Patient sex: M
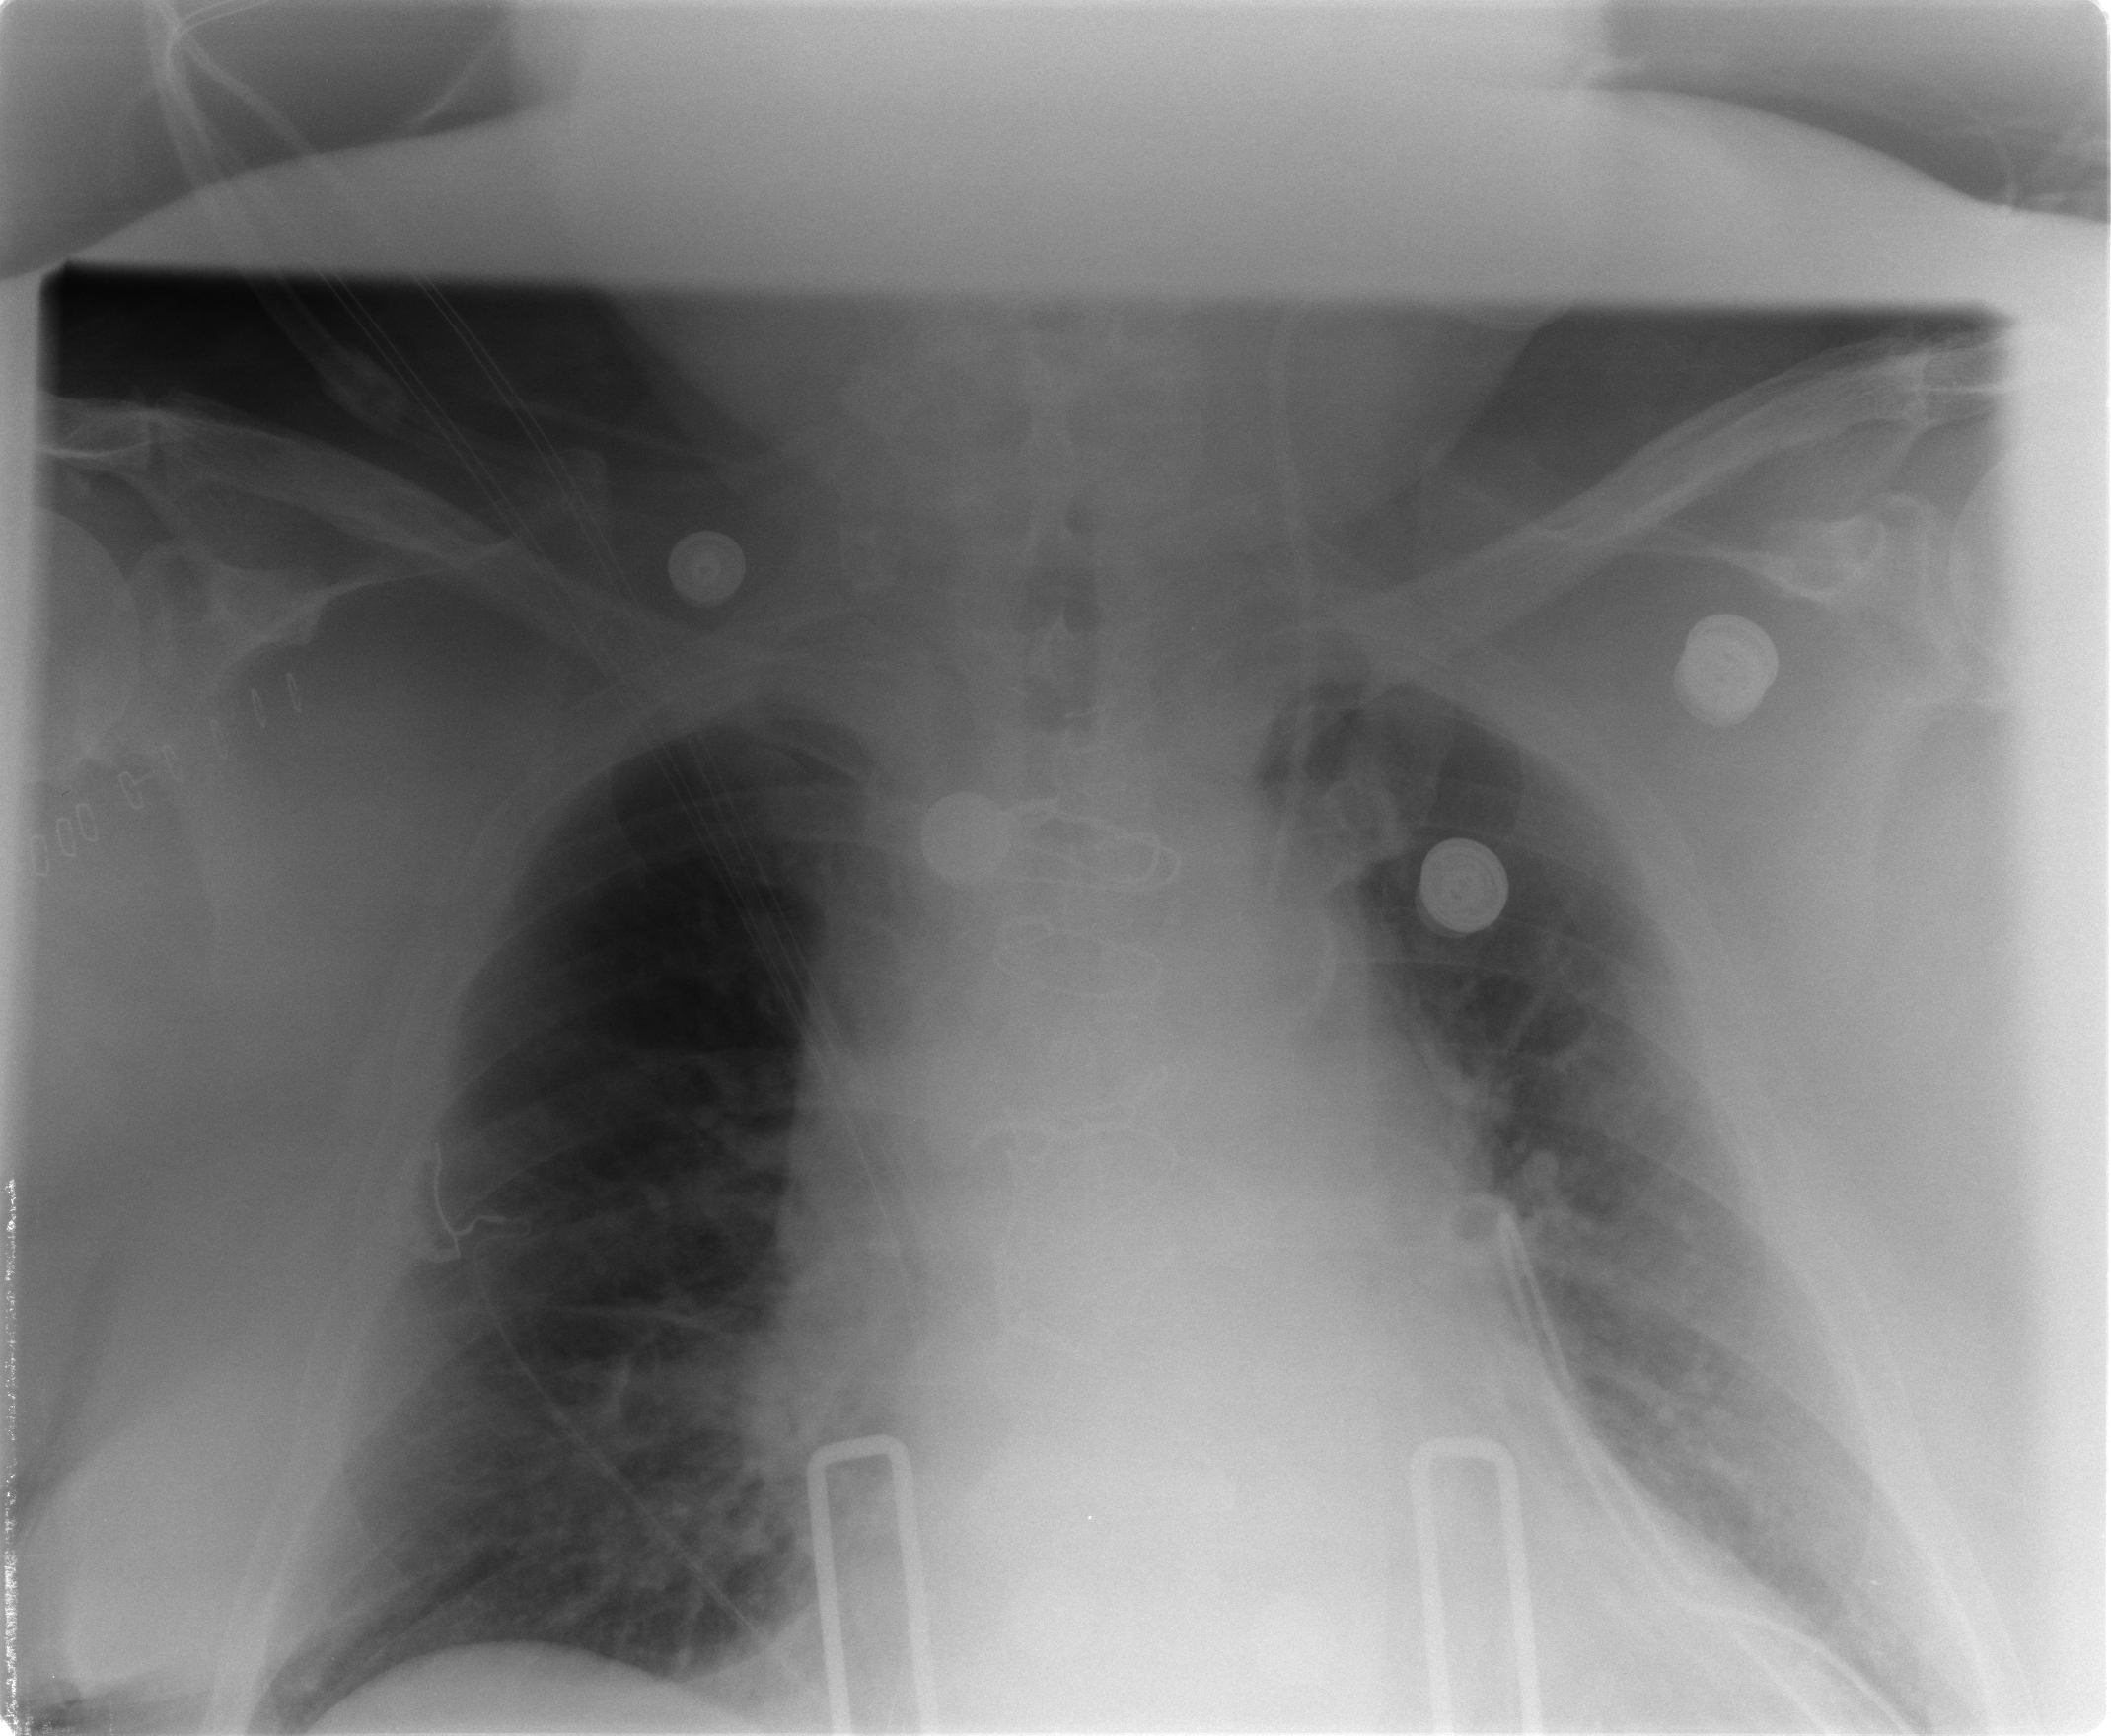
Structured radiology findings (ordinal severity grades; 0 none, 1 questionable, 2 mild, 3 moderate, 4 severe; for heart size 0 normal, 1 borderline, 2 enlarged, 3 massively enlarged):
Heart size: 2
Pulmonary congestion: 2
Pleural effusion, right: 0
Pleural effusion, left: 0
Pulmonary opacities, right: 0
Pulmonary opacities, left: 0
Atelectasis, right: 2
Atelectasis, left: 2